Question: I am currently trying to add a widget to my application and have been basing my implementation on this code <URL>
I have put all my stack widget related classes in their own package within my main package.
When I try to add the widget it is unable to bind and hence the cards are not displayed (it just states the default text "This is the empty view")
Below is my manifest.
'''
<?xml version="1.0" encoding="utf-8"?>
<manifest xmlns:android="http://schemas.android.com/apk/res/android"
package="com.bencallis.dealpad" android:versionCode="1"
android:versionName="1.0">
<uses-sdk android:minSdkVersion="11" android:targetSdkVersion="14" />
<uses-permission android:name="android.permission.INTERNET" />
<uses-permission android:name="android.permission.WRITE_EXTERNAL_STORAGE" />
<uses-permission android:name="android.permission.ACCESS_NETWORK_STATE" />
<application android:icon="@drawable/ic_launcher"
android:logo="@drawable/logo" android:theme="@style/DealPadTheme"
android:hardwareAccelerated="true" android:uiOptions="splitActionBarWhenNarrow">
<activity android:label="@string/app_name" android:name=".DealPadActivity"
android:configChanges="keyboardHidden|orientation|screenSize">
<intent-filter>
<action android:name="android.intent.action.MAIN" />
<category android:name="android.intent.category.LAUNCHER" />
</intent-filter>
</activity>
<activity android:name=".SettingsActivity" />
<activity android:name="com.google.ads.AdActivity"
android:configChanges="keyboard|keyboardHidden|orientation|screenLayout|uiMode|screenSize|smallestScreenSize" />
<!-- Widgets -->
<receiver android:name=".stackwidget.StackWidgetProvider">
<intent-filter>
<action android:name="android.appwidget.action.APPWIDGET_UPDATE" />
</intent-filter>
<meta-data android:name="android.appwidget.provider"
android:resource="@xml/stackwidgetinfo" />
</receiver>
<service android:name="stackwidget.StackWidgetService"
android:permission="android.permission.BIND_REMOTEVIEWS"
android:exported="false" />
</application>
</manifest>
'''
Error message:
'''
E/RemoteViewsAdapterServiceConnection(474): bind(): Unknown component ComponentInfo{com.bencallis.dealpad/com.bencallis.dealpad.stackwidget.StackWidgetService}
'''
I am sure there is a simple mistake somewhere which is making the component info repeat com.bencallis.dealpad.
Any ideas?
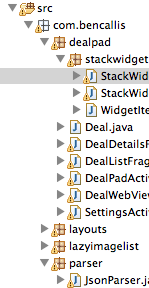
Answer: It turned out it was to do with my manifest and a problem locating the service. I was missing a . in the name (which gives it the path).
Silly mistake!